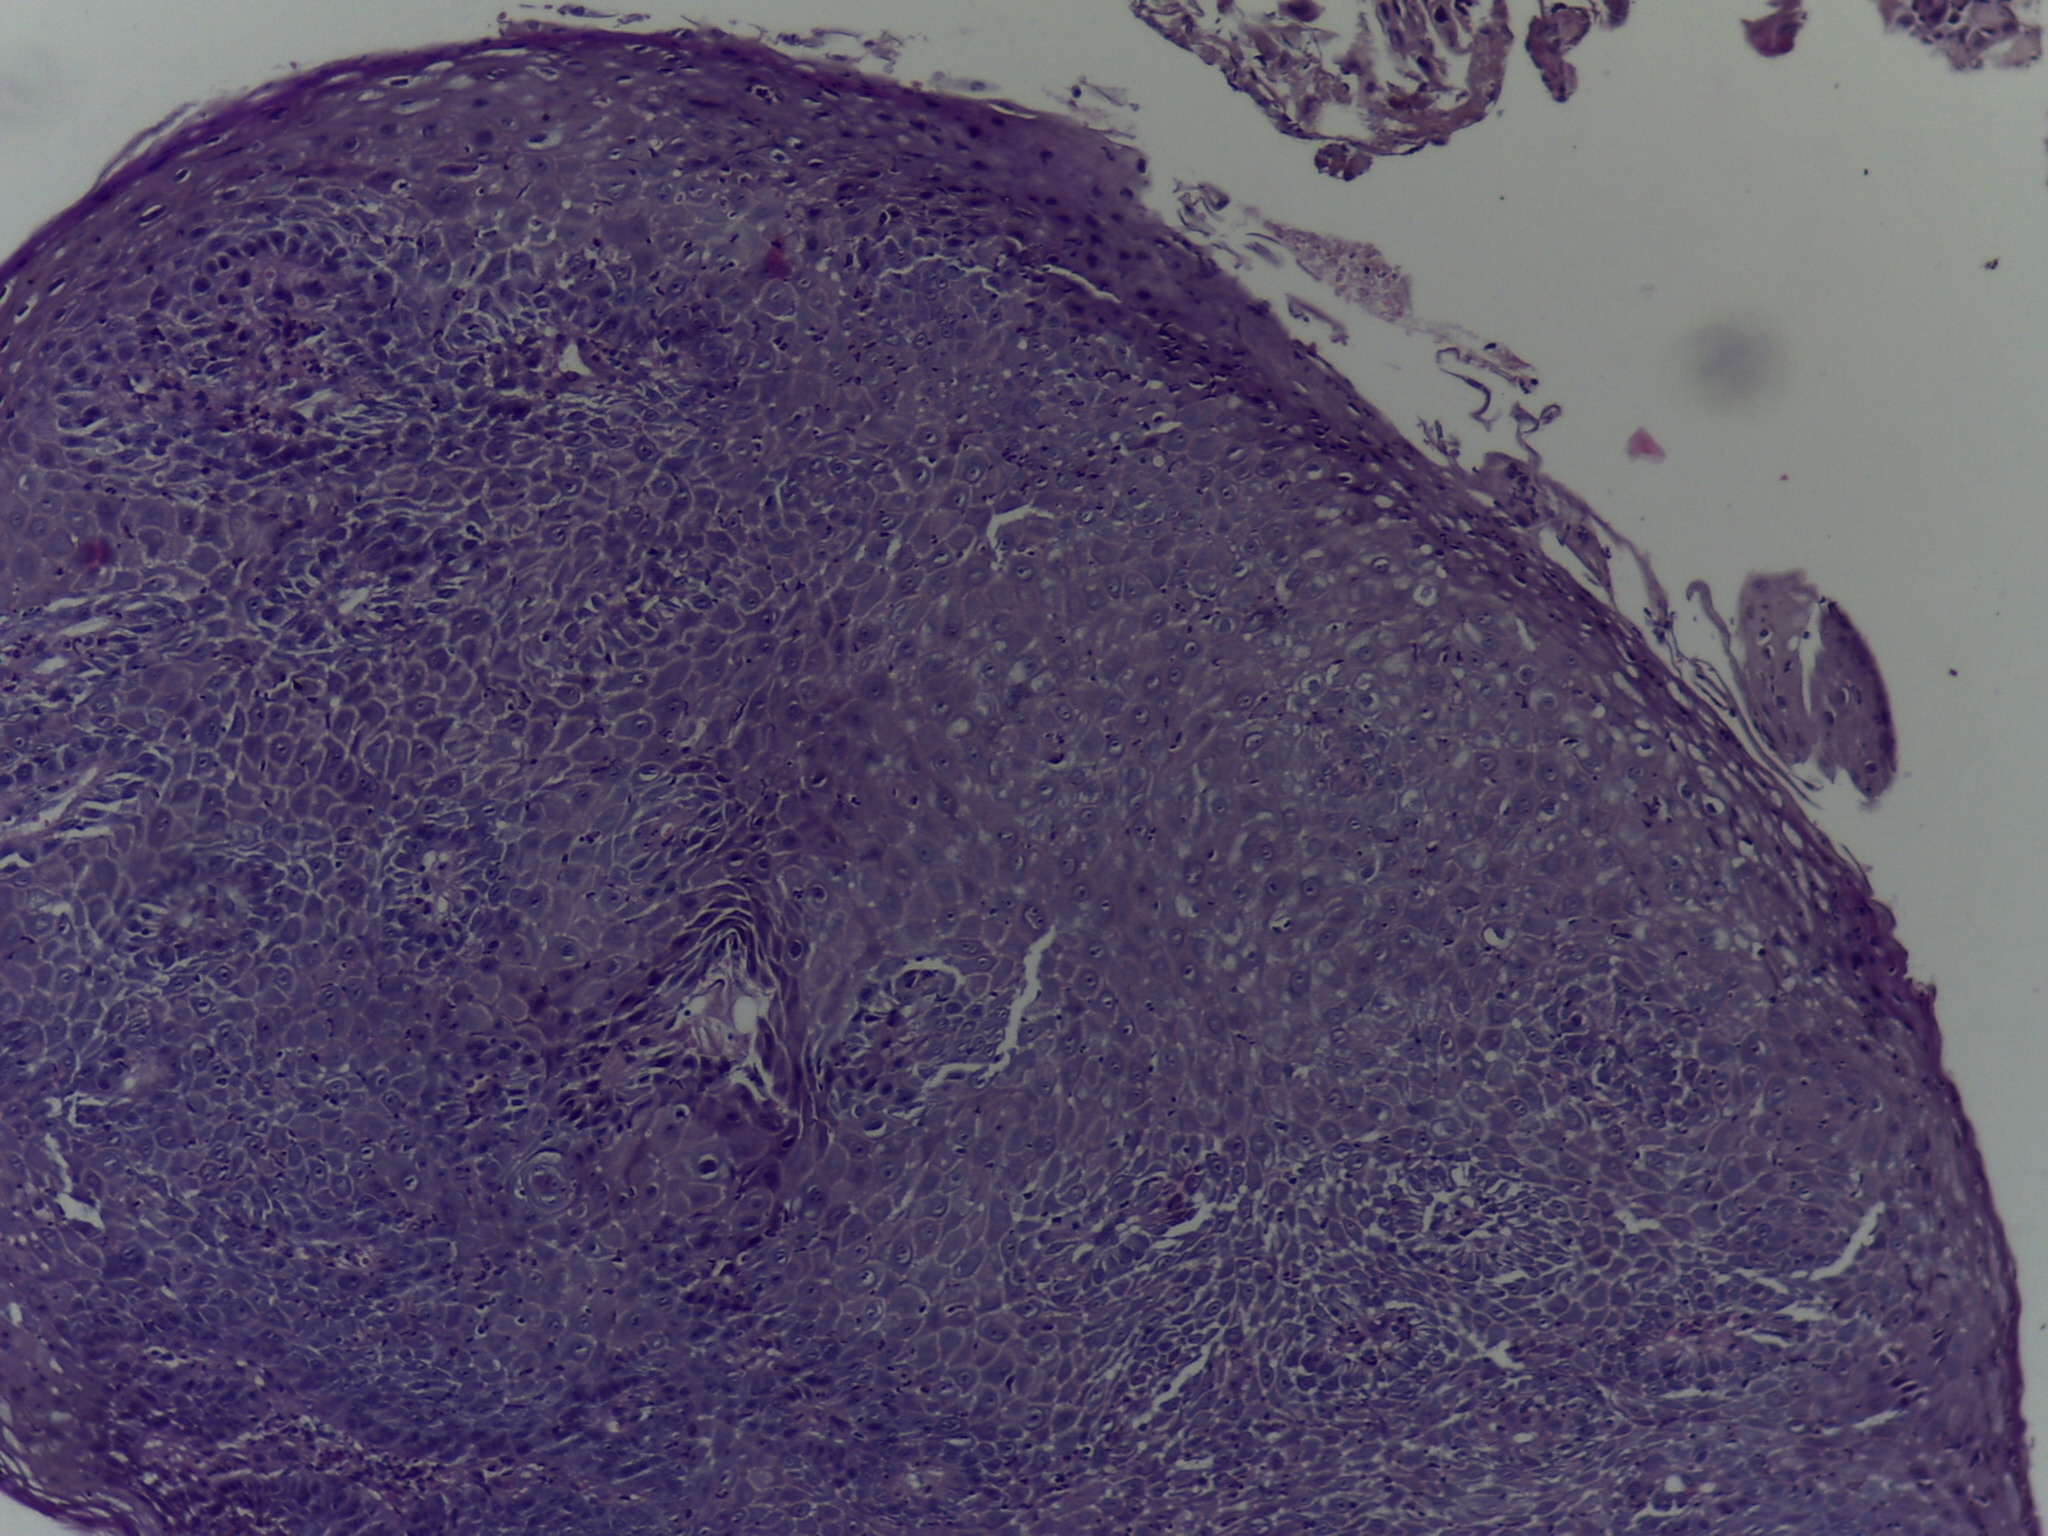
Diagnosis: OSCC